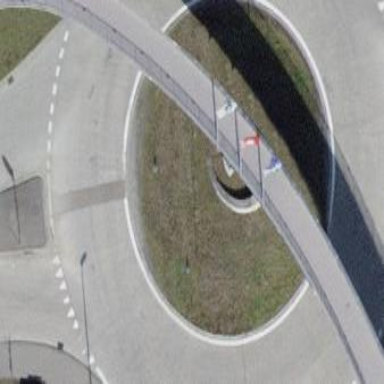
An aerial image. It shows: Roundabout at primary highway.